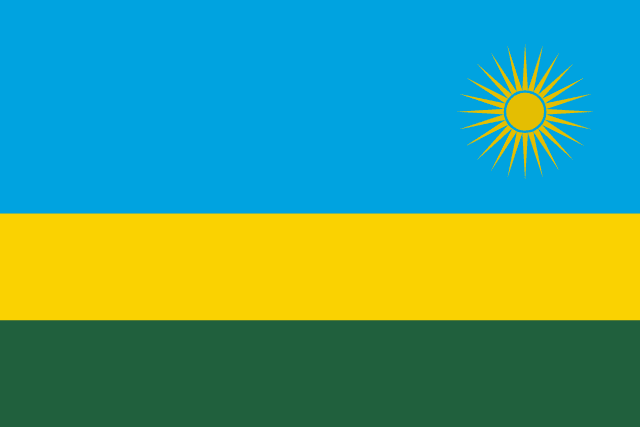
Country: Rwanda
Country code: rw